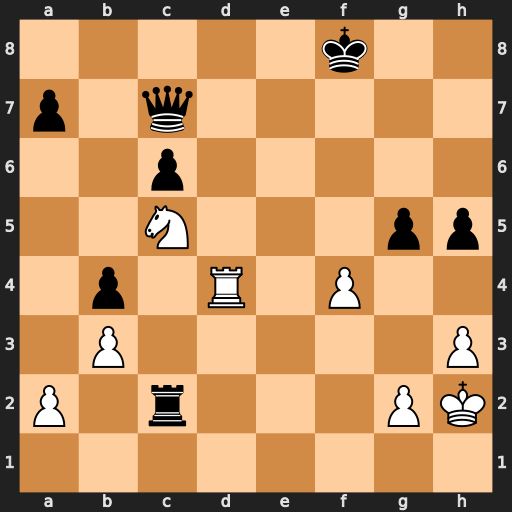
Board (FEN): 5k2/p1q5/2p5/2N3pp/1p1R1P2/1P5P/P1r3PK/8
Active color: w
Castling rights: -
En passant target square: -
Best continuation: Ne6+ Kg8 Nxc7